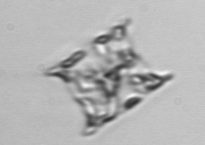
Label: Eucampia